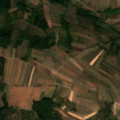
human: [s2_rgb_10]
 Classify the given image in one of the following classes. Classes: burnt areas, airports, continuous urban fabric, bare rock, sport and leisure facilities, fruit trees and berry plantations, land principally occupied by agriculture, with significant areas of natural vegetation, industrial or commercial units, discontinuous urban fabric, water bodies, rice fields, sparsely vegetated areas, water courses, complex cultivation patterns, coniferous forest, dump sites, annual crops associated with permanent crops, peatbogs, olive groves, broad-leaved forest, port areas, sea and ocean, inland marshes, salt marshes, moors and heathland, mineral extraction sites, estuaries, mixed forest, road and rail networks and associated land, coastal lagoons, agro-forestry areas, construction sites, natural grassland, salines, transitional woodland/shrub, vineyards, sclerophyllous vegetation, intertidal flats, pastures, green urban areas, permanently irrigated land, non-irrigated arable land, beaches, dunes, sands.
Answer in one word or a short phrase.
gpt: non-irrigated arable land, land principally occupied by agriculture, with significant areas of natural vegetation, broad-leaved forest